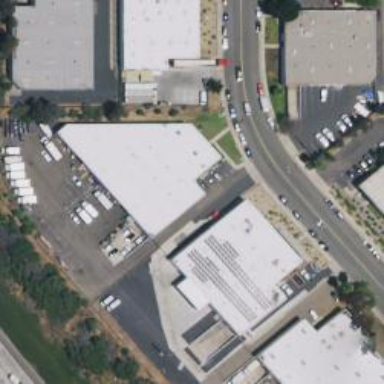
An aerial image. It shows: Industrial building.